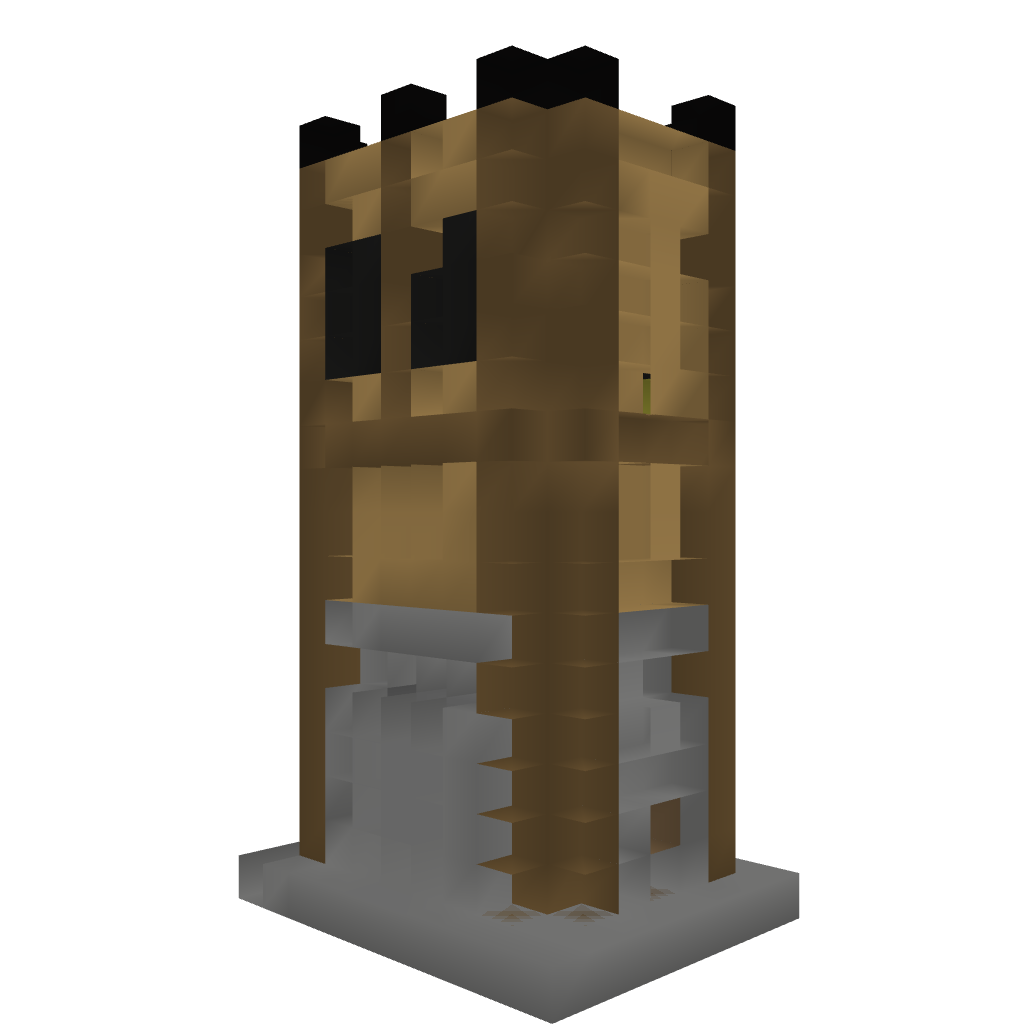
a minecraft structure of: Crafter House